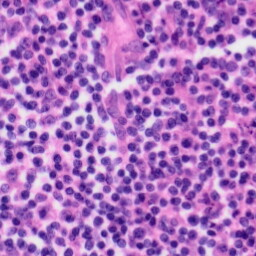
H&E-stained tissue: Tonsil